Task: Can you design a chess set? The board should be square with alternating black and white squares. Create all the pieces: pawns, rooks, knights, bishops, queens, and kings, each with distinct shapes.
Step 3001:
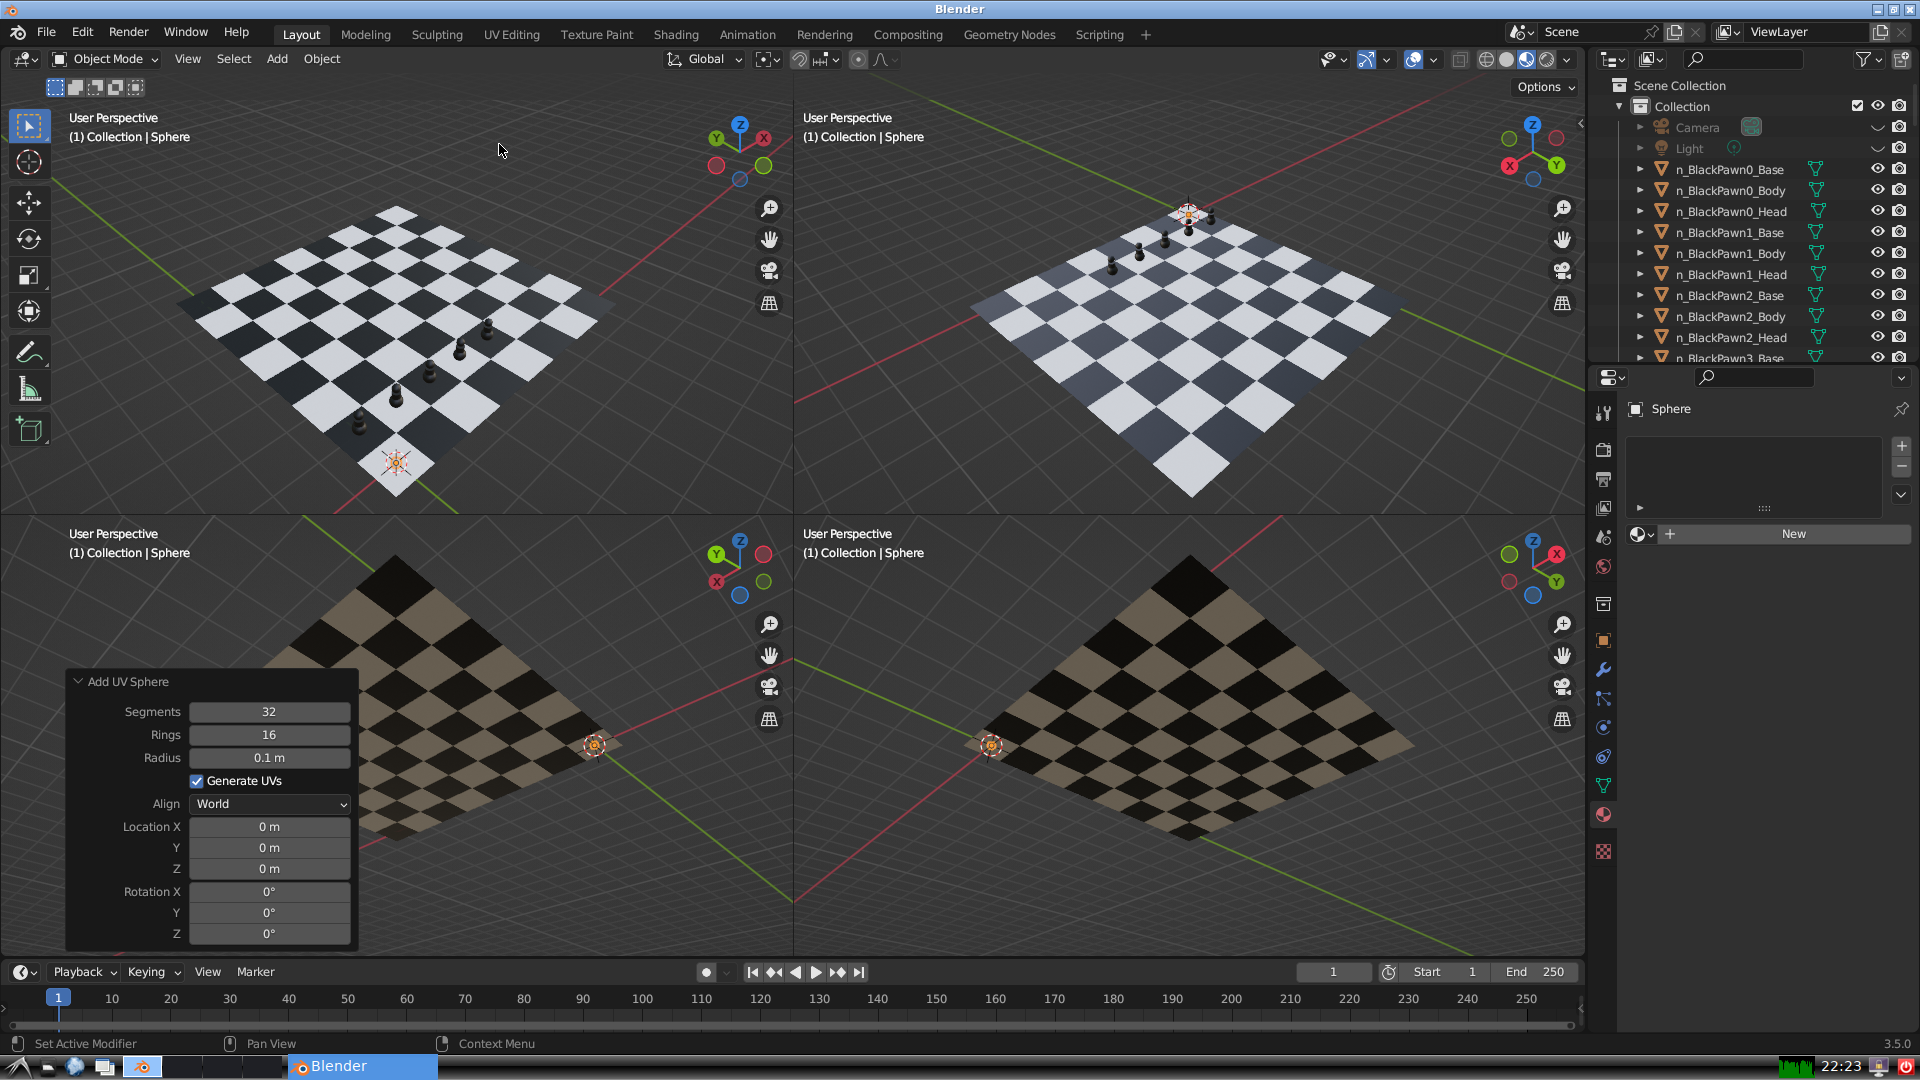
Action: {"mouse_move": [270, 758]}